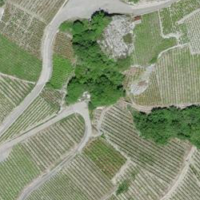
EUNIS habitat code: 40
Species observed at this site:
Euphorbia cyparissias